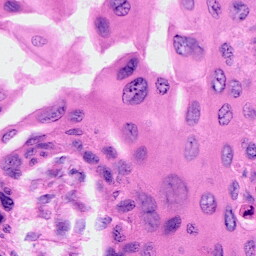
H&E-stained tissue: Cervix